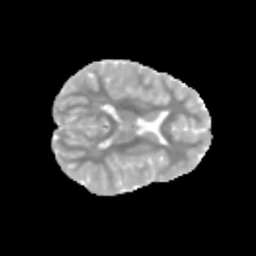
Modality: MD
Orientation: axial
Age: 9
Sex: female
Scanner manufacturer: siemens
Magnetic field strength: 3 T
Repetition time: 3.8 s
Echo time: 0.07 s